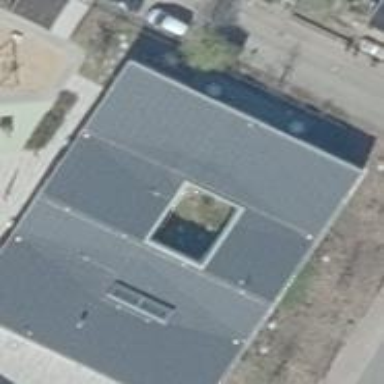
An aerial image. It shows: Kindergarten building.